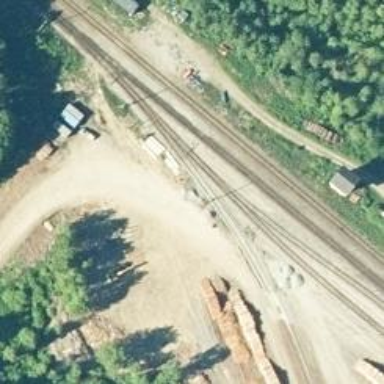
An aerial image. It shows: Wedge is used for the railway derail.